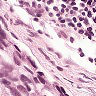
Metastatic tissue present: yes